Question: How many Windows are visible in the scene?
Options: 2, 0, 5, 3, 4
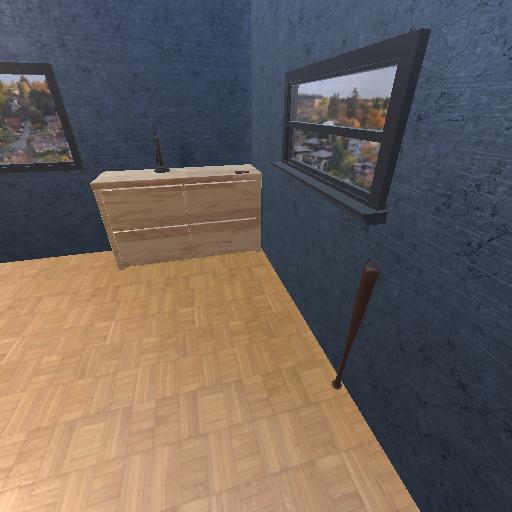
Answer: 2